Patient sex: M
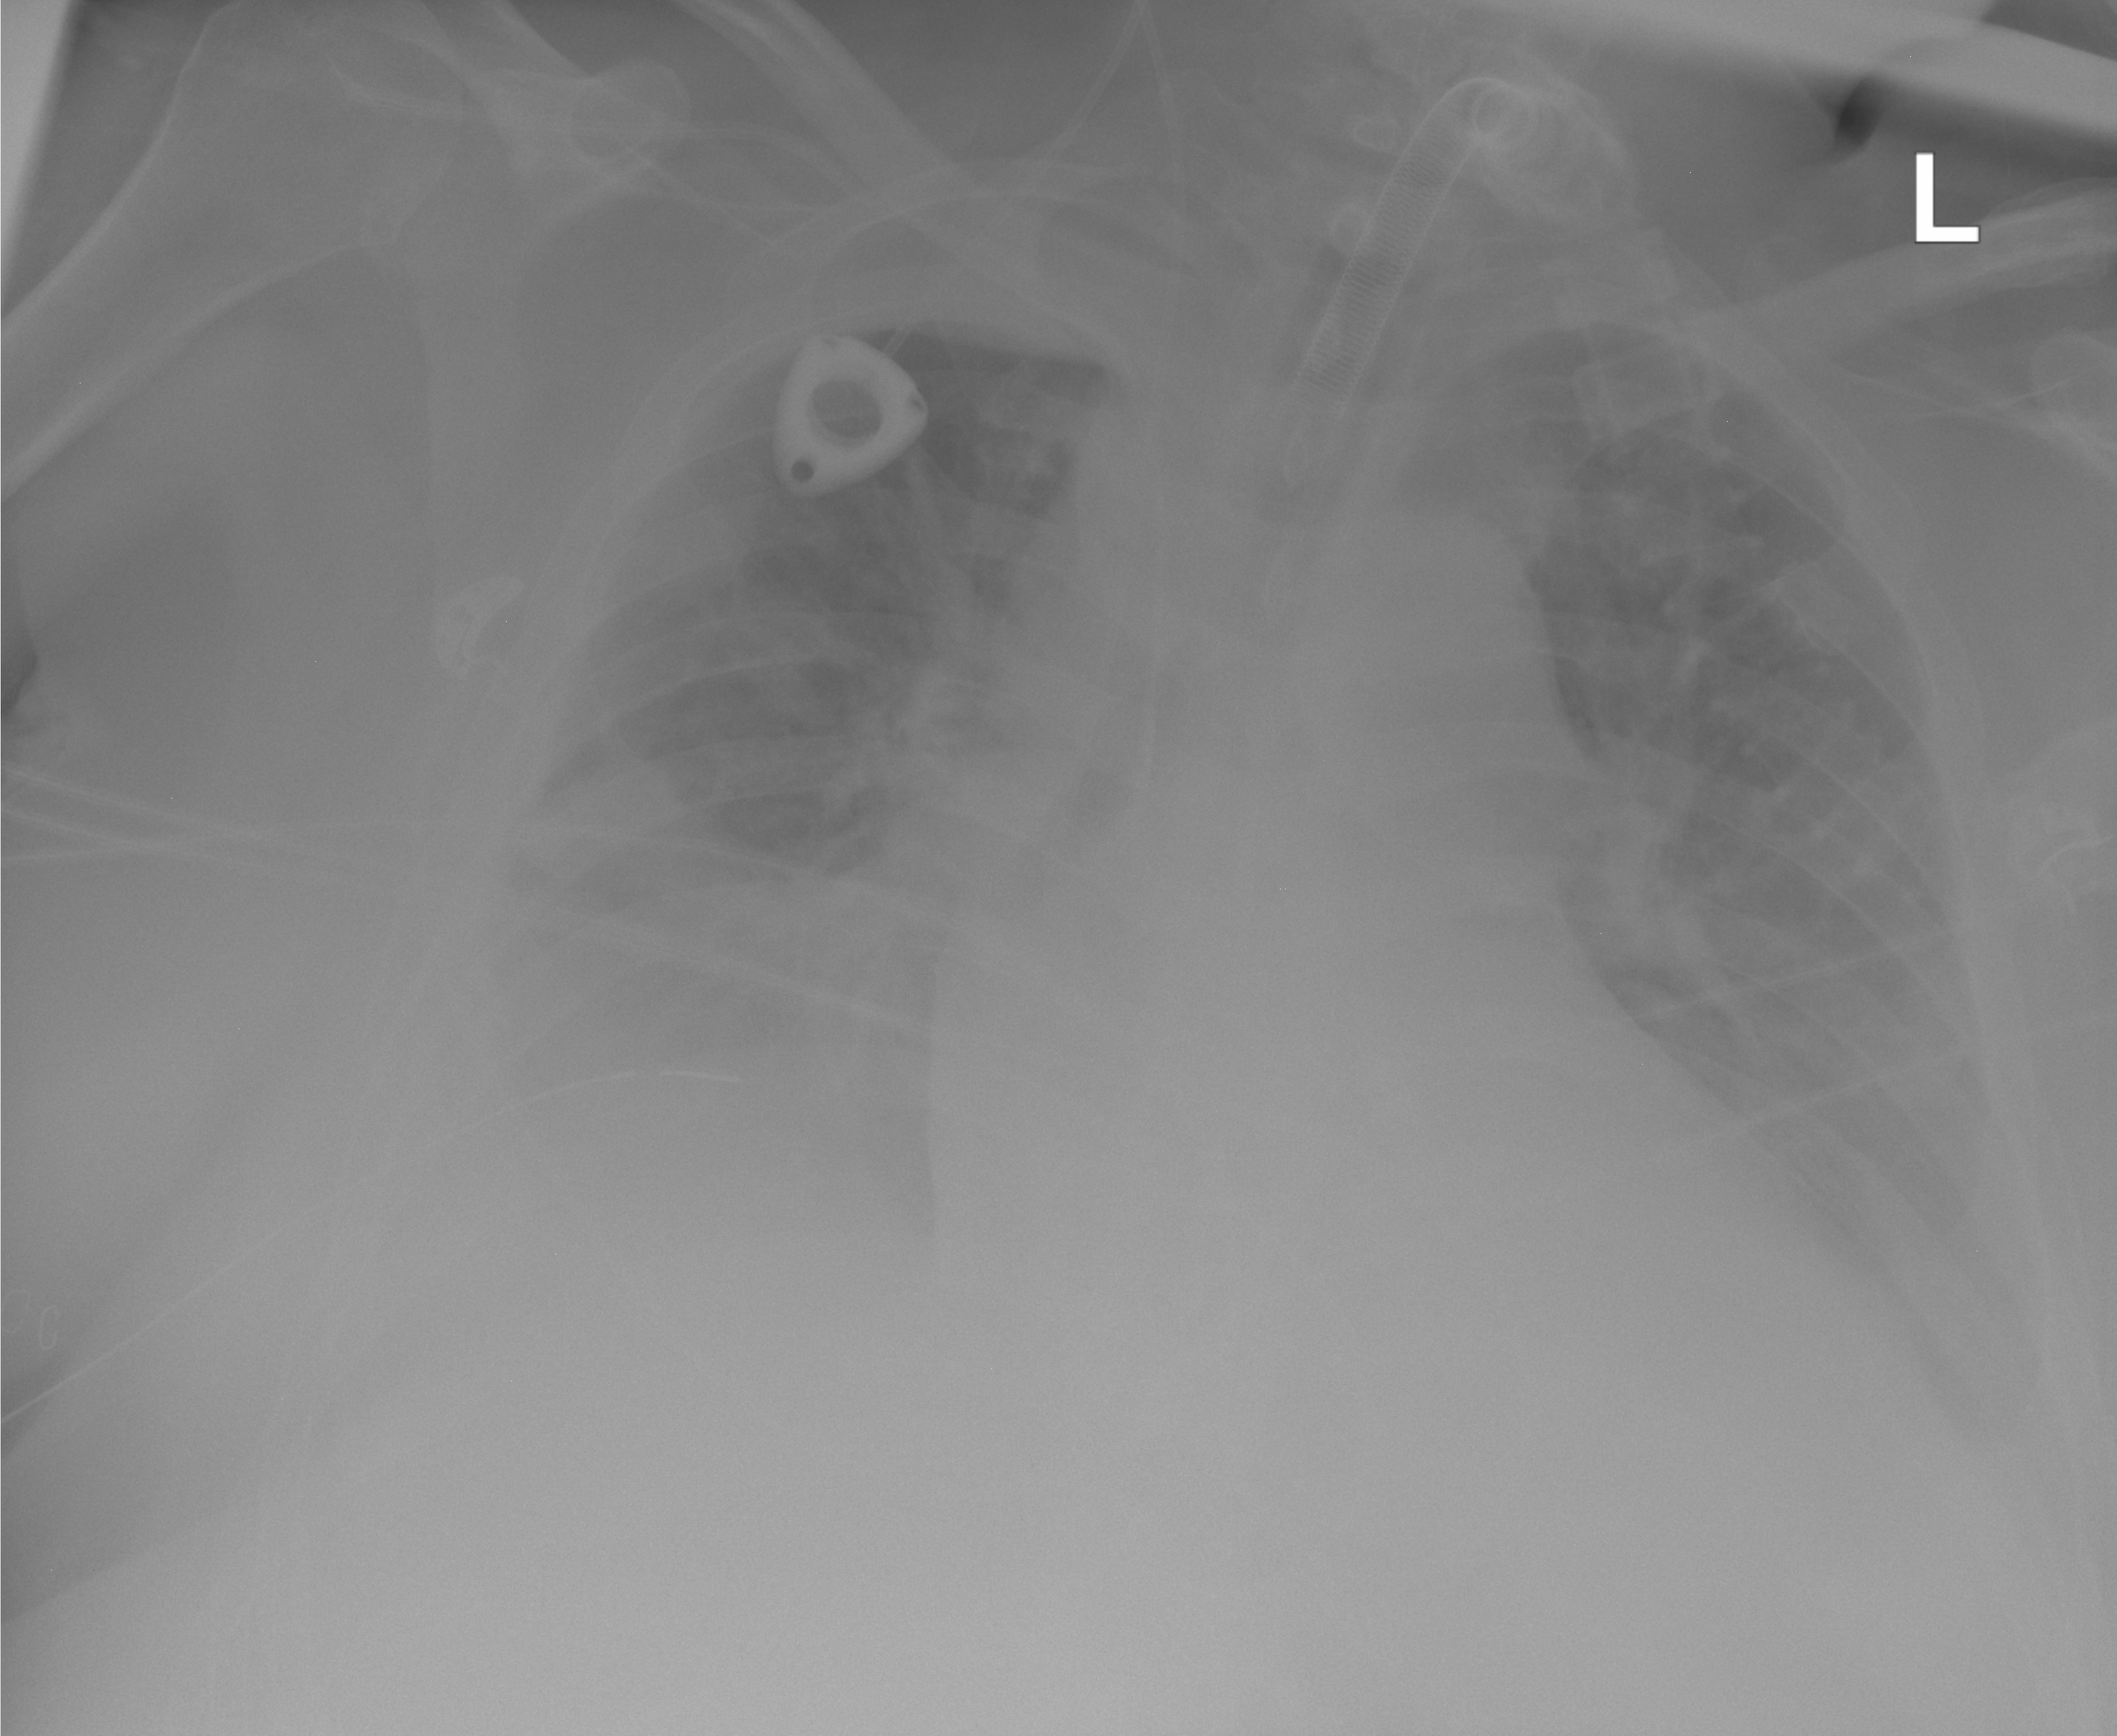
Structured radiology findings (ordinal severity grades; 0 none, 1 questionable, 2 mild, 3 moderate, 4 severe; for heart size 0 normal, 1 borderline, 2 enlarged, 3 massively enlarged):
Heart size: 2
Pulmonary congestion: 3
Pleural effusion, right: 3
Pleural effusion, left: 2
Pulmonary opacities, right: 2
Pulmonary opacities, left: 0
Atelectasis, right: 2
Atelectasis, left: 2